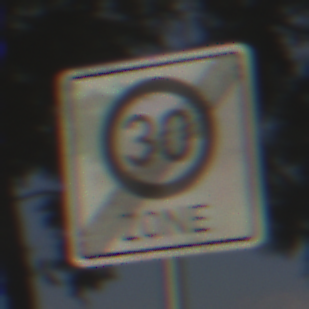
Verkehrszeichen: EndeZone30
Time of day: MorningAfternoon
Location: Outdoor (Nature)
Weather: Clear
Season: NotSpecified
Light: Natural